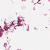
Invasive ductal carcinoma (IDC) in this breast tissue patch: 0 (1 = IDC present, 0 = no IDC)